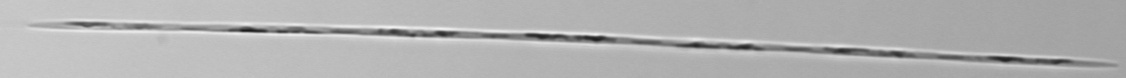
Label: Pseudo-nitzschia